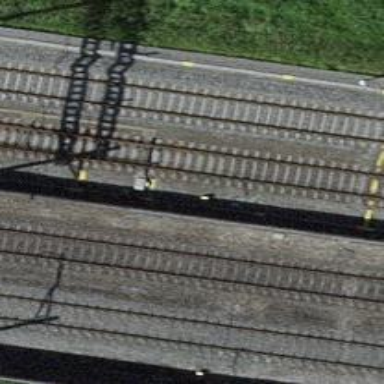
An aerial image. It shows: Railway switch.